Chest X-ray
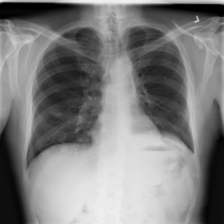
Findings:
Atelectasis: negative
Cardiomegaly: negative
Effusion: negative
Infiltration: negative
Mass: negative
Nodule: negative
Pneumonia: negative
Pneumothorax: positive
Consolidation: negative
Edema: negative
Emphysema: positive
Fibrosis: negative
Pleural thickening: negative
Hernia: negative